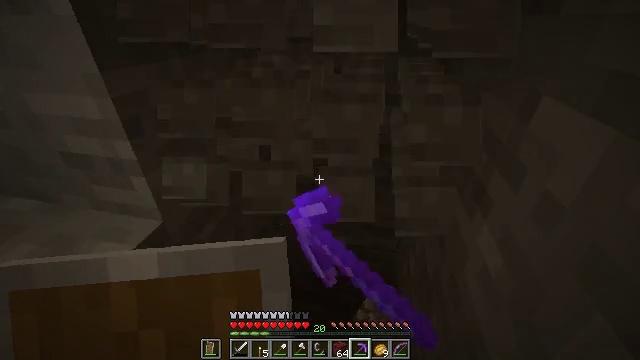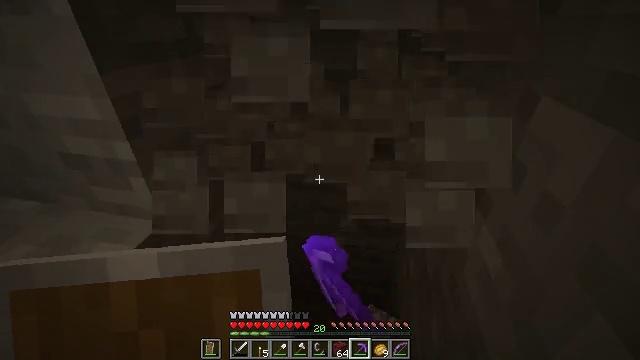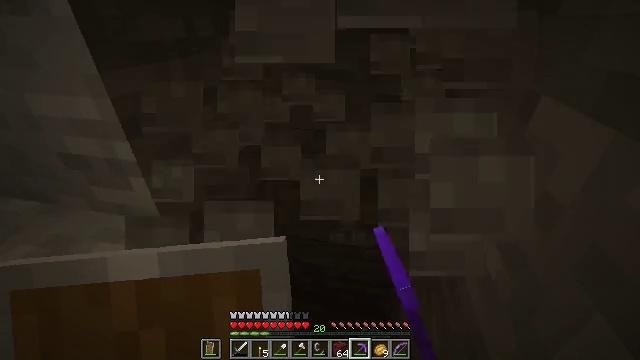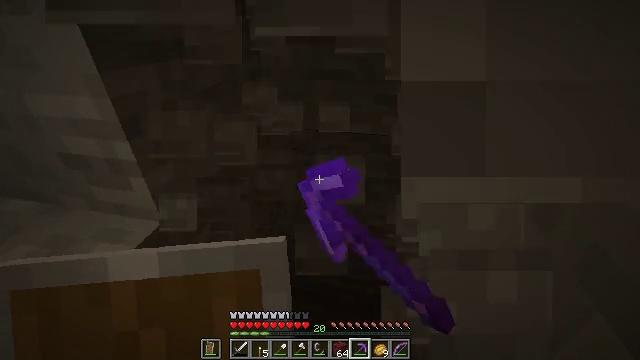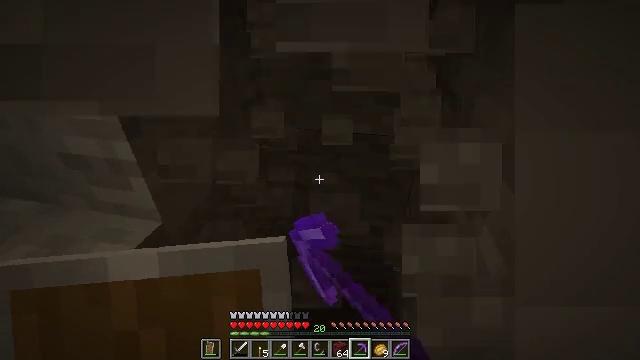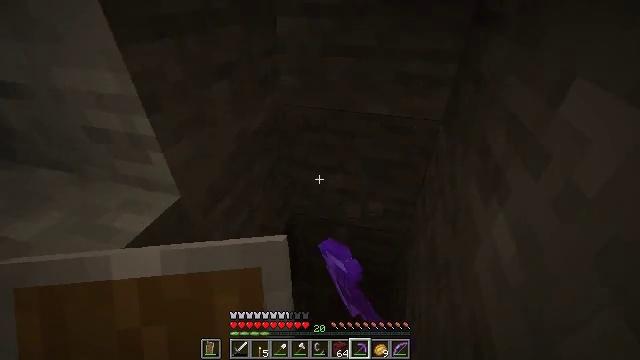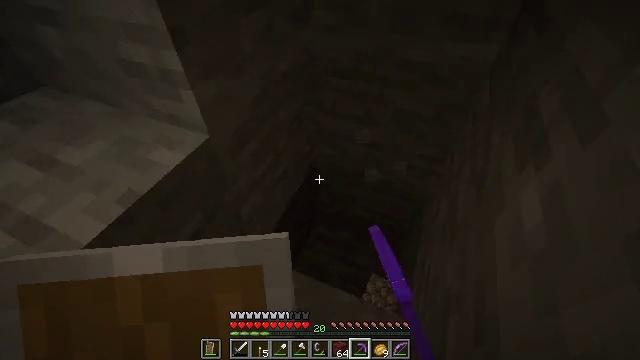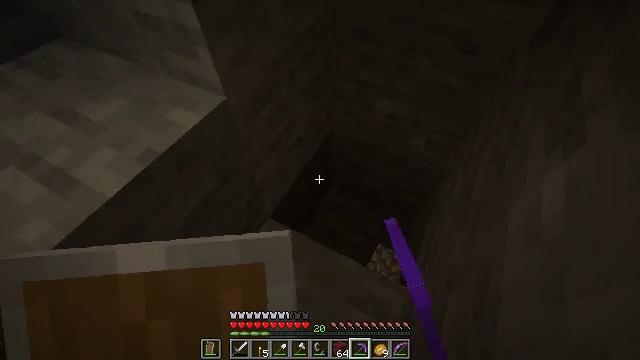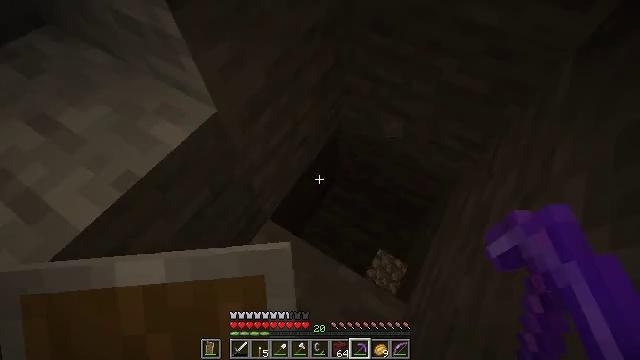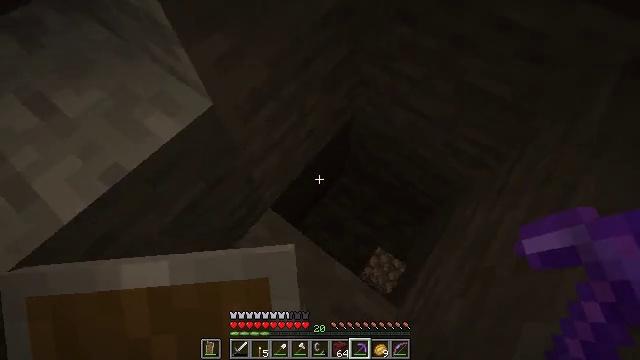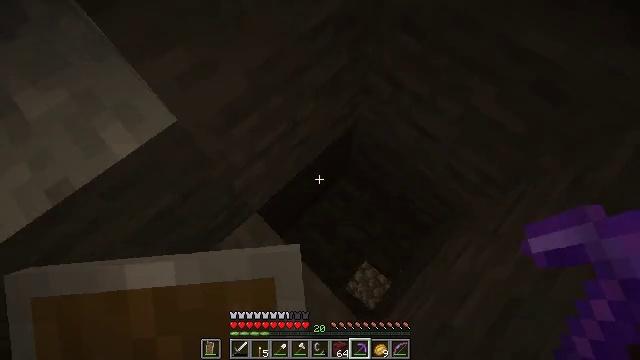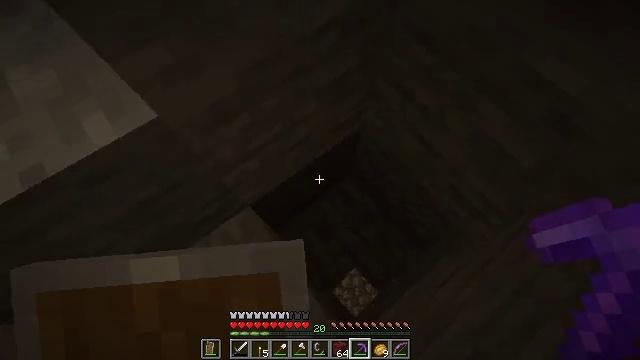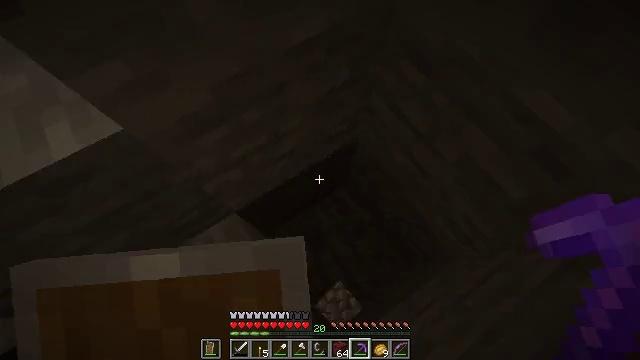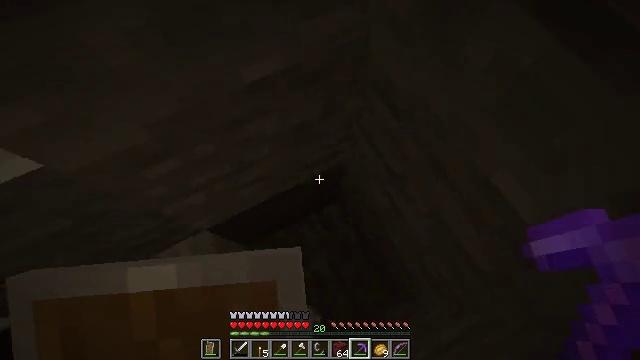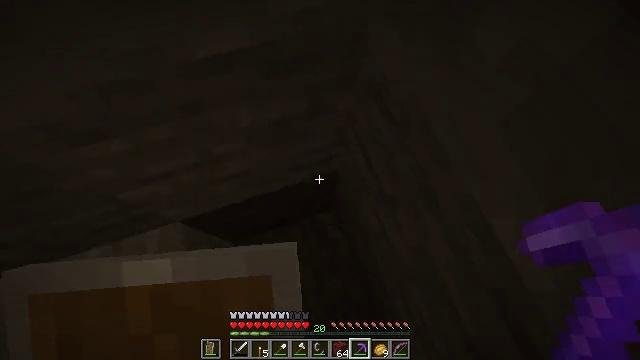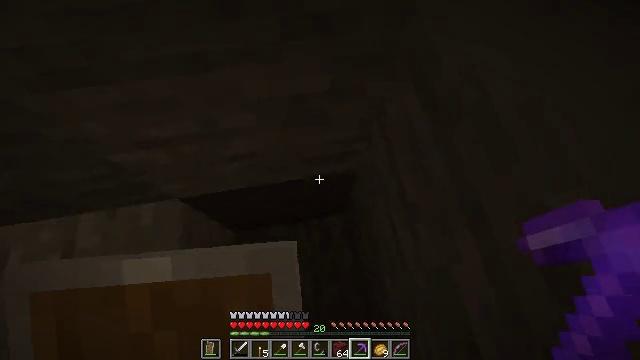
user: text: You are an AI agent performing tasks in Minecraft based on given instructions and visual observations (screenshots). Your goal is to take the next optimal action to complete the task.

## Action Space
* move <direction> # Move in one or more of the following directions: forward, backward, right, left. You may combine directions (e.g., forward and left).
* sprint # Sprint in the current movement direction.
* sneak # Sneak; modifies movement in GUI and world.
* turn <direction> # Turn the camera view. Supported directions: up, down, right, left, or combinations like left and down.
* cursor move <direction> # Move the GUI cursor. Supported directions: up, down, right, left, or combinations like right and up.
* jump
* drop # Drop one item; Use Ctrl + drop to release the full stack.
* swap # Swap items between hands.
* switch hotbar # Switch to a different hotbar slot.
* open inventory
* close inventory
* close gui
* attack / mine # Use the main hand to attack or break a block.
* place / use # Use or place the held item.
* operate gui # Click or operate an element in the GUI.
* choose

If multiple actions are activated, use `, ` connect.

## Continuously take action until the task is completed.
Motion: motion action
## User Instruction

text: Gather stone by using a pickaxe.
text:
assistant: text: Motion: attack / mine
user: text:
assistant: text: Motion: attack / mine
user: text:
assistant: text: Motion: attack / mine
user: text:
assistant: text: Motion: no_op
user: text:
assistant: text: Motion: turn left and down
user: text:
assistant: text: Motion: turn left and down
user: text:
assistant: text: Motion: move forward, turn left and down
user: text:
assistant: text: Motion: move forward and move right, turn left and down
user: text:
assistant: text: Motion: move forward and move right, turn left and down
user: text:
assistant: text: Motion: move forward and move right, turn left and down
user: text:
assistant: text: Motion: move forward and move right, turn left and down
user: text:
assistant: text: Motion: move forward and move right, turn left
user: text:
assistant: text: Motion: move forward and move right, turn left
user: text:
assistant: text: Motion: turn left
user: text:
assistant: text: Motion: turn left
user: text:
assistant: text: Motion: turn left and up
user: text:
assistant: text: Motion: turn left and up
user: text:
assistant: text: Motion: turn left and up, attack / mine
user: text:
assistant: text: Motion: attack / mine
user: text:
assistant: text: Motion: attack / mine
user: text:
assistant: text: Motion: turn left, attack / mine
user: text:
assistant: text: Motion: turn left, attack / mine
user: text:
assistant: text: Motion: turn left, attack / mine
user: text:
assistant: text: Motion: turn left, attack / mine
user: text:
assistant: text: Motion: turn left, attack / mine
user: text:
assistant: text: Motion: turn left and up, attack / mine
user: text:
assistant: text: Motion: turn left and up, attack / mine
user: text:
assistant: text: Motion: turn left and up, attack / mine
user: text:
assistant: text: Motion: turn left and up, attack / mine
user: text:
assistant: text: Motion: attack / mine